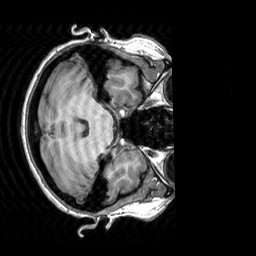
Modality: T1w
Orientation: axial
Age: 29
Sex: female
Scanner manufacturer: siemens
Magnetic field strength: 3 T
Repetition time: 2.3 s
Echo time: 0.00303 s